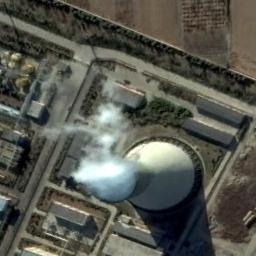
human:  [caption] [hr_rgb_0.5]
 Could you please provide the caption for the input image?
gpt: The thermal power station is next to some buildings and trees with white mist above .

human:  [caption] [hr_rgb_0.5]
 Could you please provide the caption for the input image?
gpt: Many buildings of different shapes are next to the thermal power station .

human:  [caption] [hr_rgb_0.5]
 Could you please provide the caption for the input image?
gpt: There is a neatly planned factory building in a thermal power station, and a cooling tower is steaming .

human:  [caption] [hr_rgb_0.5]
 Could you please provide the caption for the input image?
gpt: Here are two thermal power stations that are emitting smoke .

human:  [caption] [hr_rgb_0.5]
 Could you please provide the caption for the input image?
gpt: There are some buildings and a chimney on the thermal power station .